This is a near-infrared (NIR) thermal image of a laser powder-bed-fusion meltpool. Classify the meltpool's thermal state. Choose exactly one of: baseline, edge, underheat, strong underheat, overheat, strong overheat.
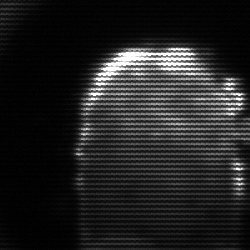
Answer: baseline